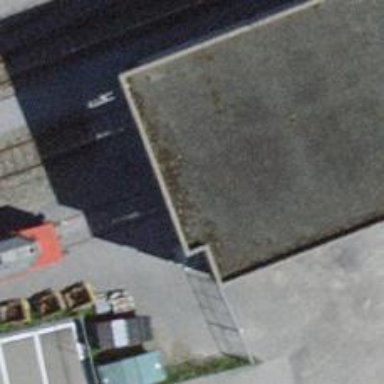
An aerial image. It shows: Railway yard with electrified tracks and single track.